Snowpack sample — Snodgrass Mountain, Crested Butte, Colorado (2/4/25, 12:06 PM MST)
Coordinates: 38.923, -106.968
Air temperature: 35 °F
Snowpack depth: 80 cm
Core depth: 10 cm
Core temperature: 32 °F
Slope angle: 14°, slope face: 78°
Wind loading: low
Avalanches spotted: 0
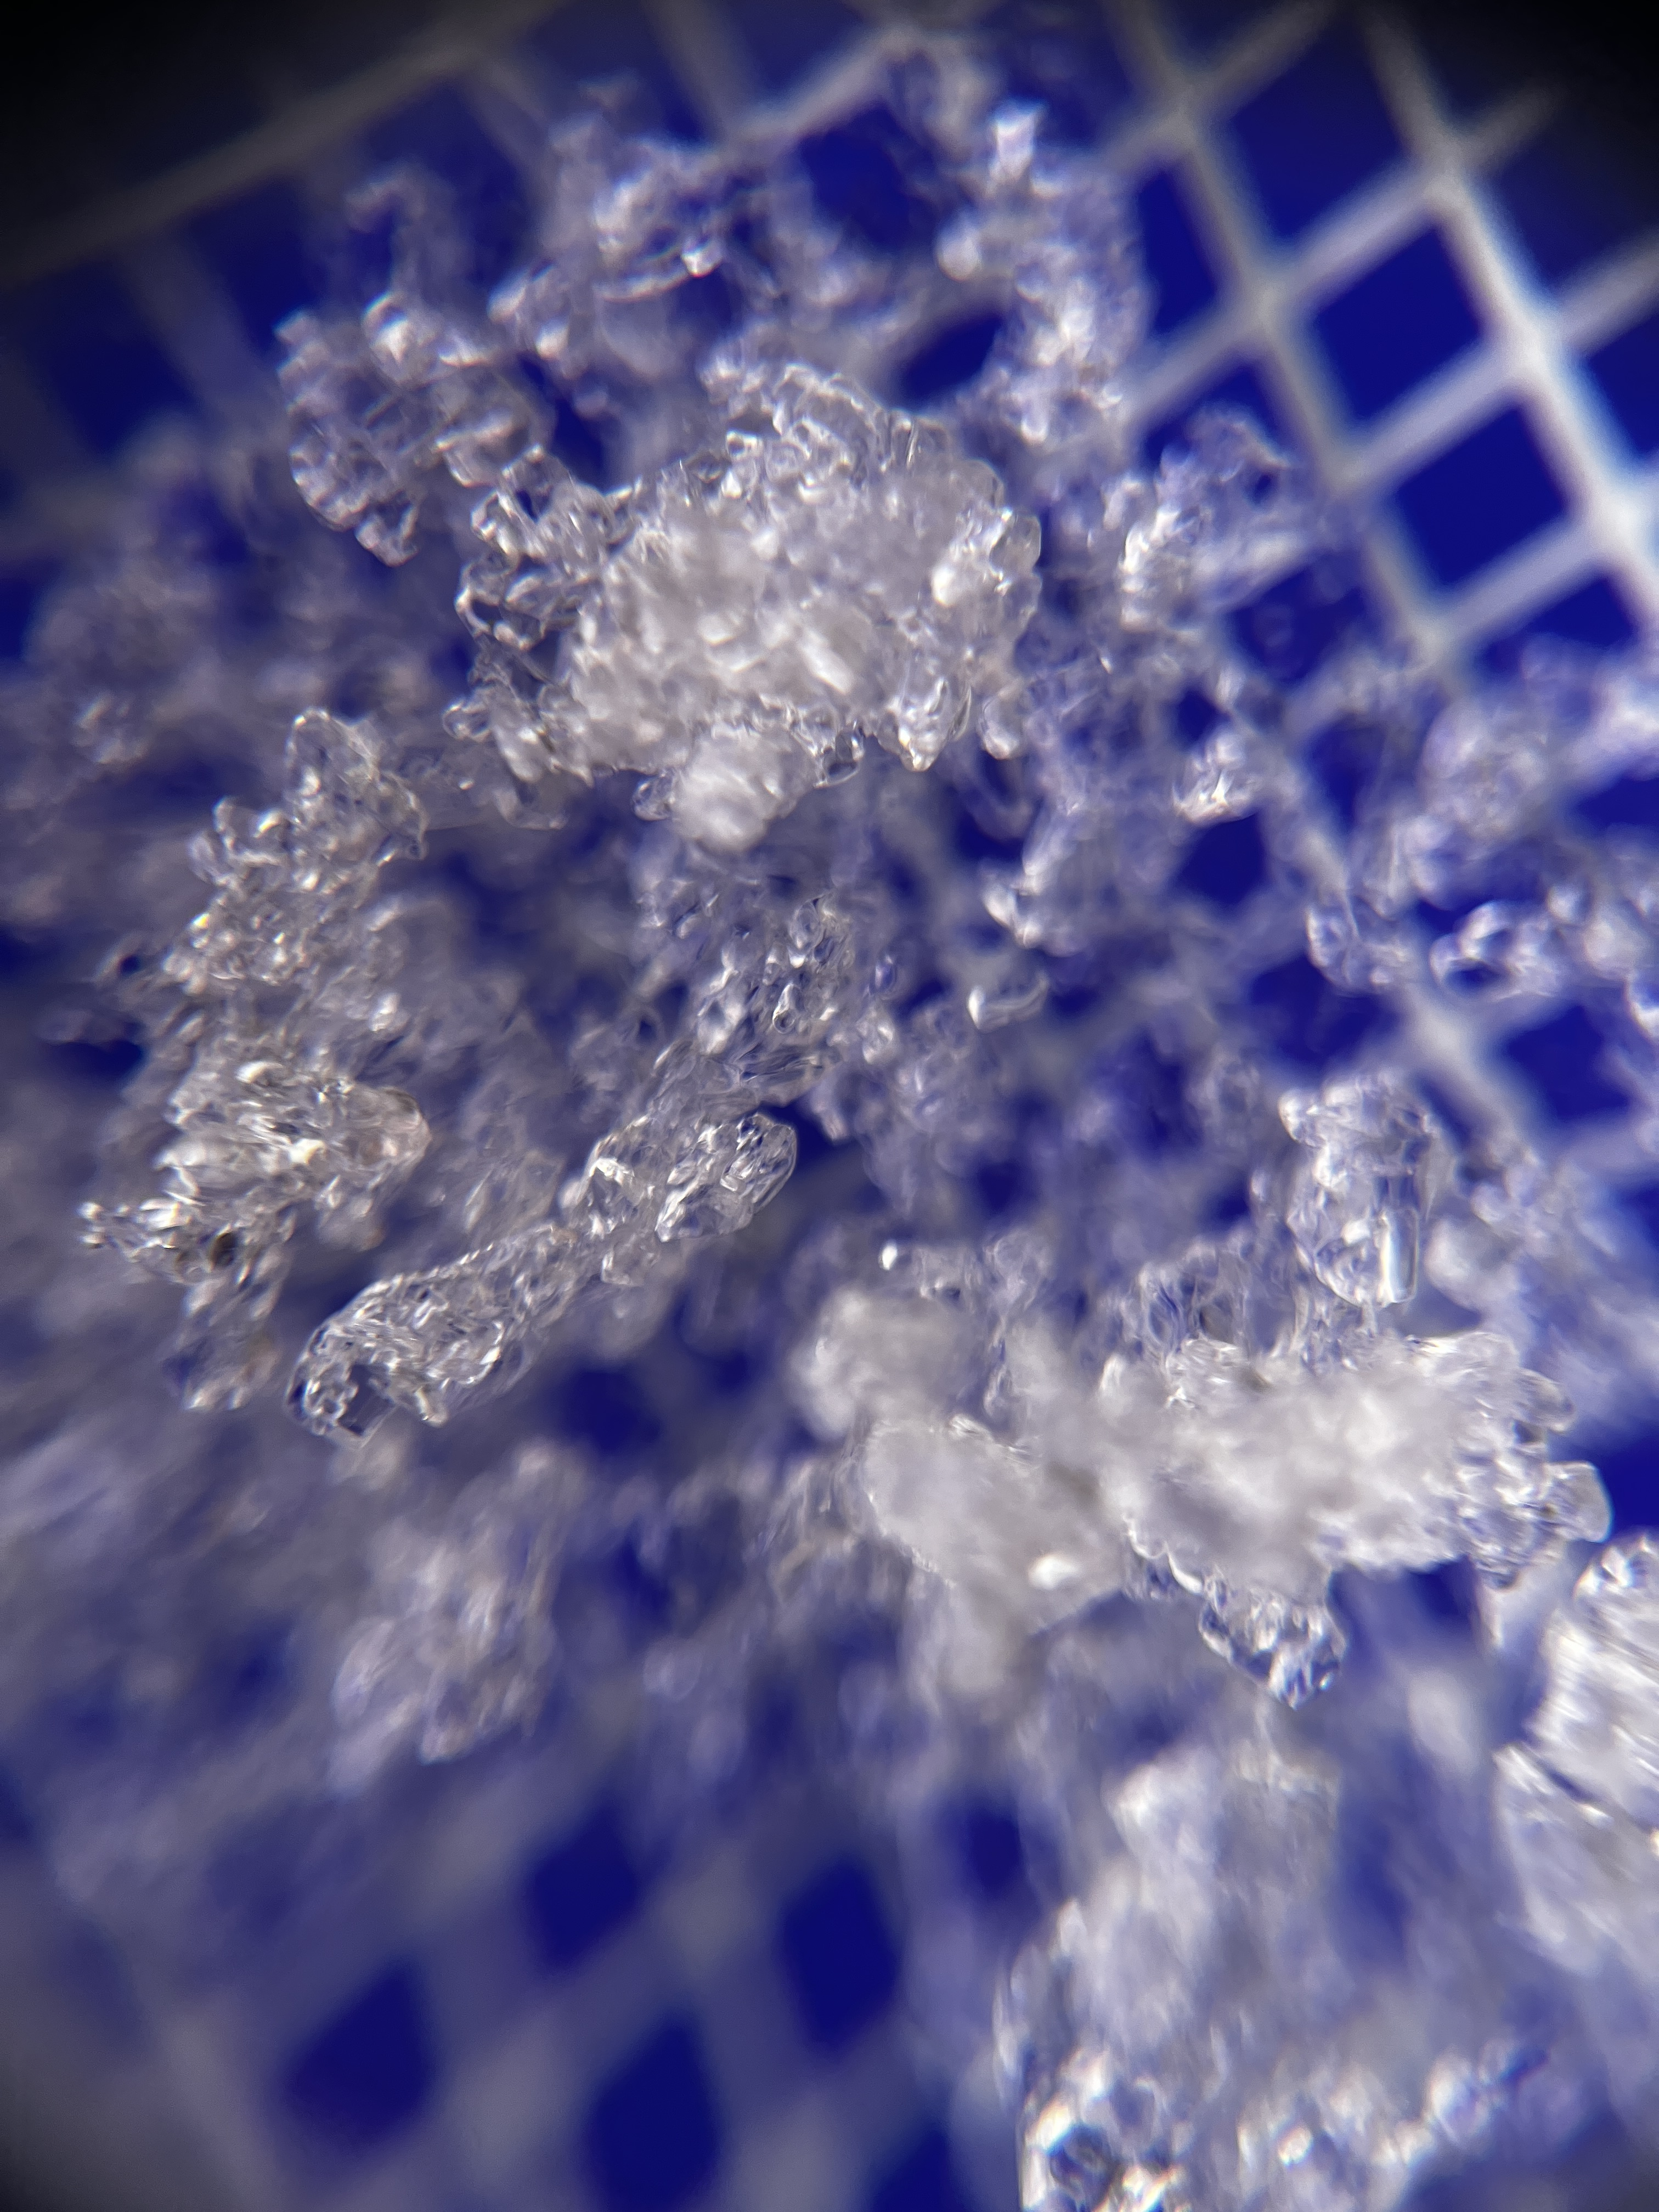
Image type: magnified_profile
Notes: No avalanches nearby, unusually warm weather for the last month reported by residents, Collected 25 yards from treeline